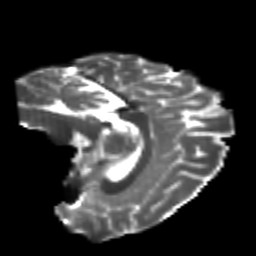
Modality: T2w
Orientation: sagittal
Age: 26
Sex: female
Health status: healthy
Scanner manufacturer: philips
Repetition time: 7.385 s
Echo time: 0.08599 s